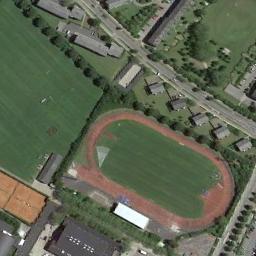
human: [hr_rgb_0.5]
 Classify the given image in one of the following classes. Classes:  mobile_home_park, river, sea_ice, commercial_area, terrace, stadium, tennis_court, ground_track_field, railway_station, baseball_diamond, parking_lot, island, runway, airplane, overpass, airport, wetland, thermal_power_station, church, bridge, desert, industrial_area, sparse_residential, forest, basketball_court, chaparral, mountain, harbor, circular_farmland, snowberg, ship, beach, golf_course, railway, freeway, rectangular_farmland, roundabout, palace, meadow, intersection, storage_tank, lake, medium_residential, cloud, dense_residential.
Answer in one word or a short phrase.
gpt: ground_track_field